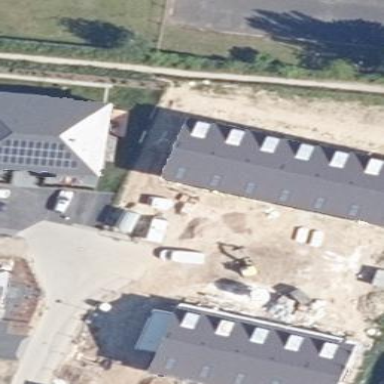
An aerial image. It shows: Terrace building.